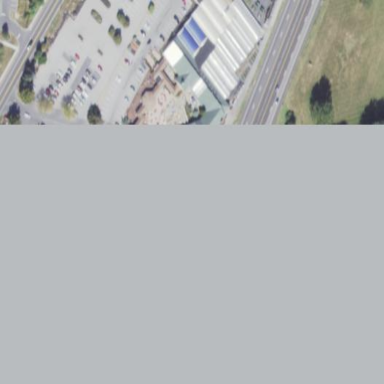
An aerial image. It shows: Garden centre housed in building.